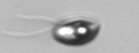
Label: flagellate